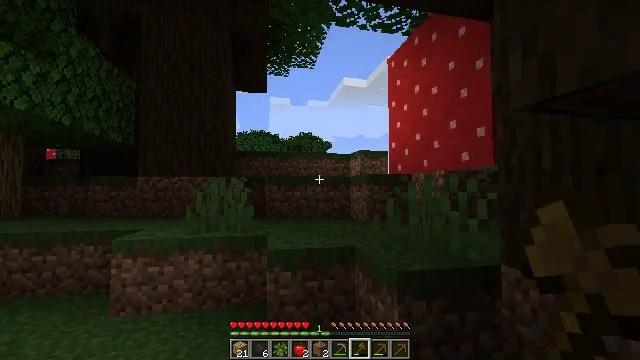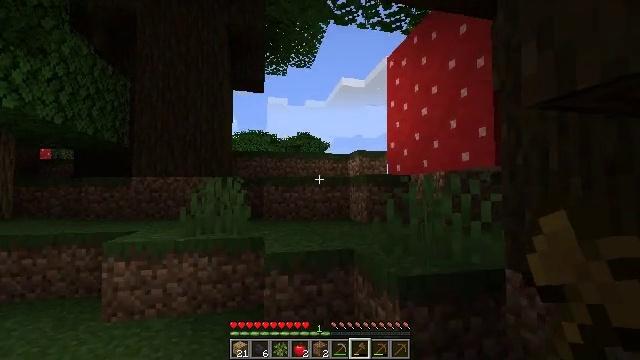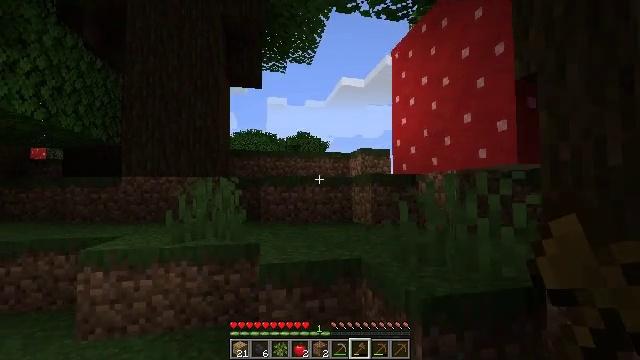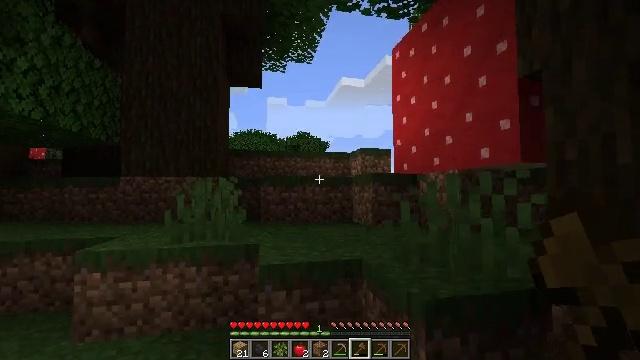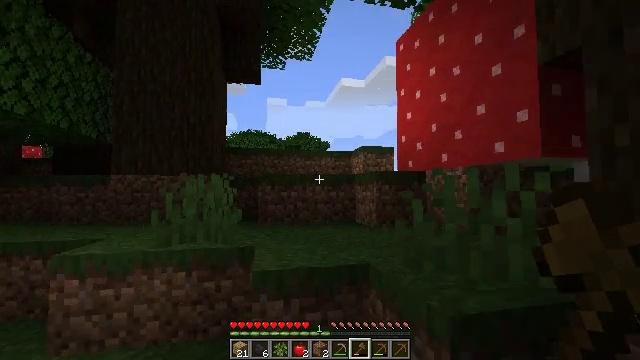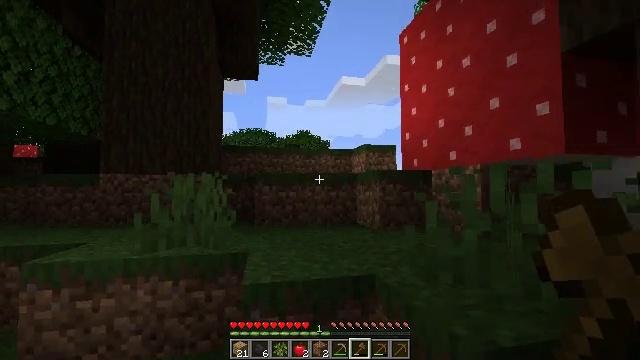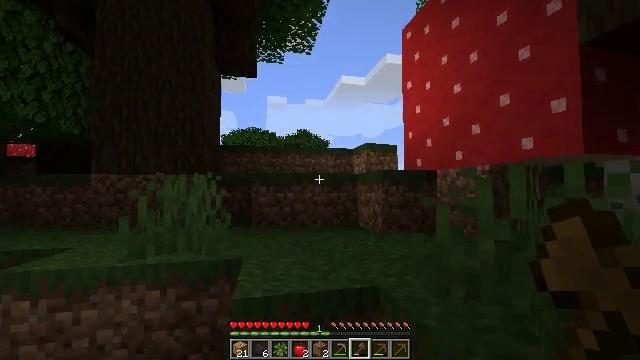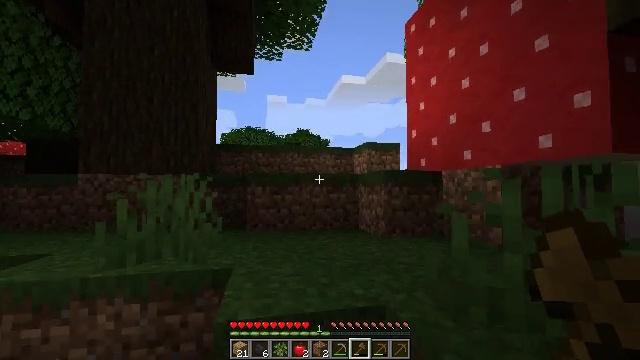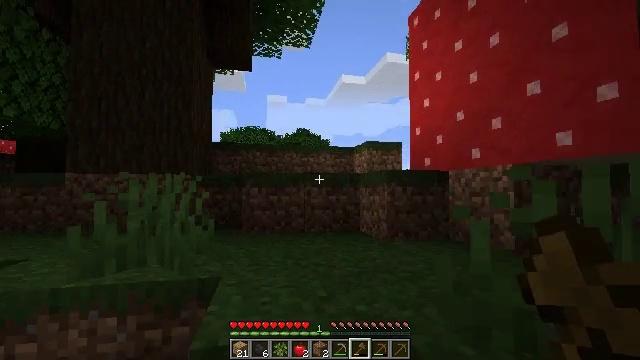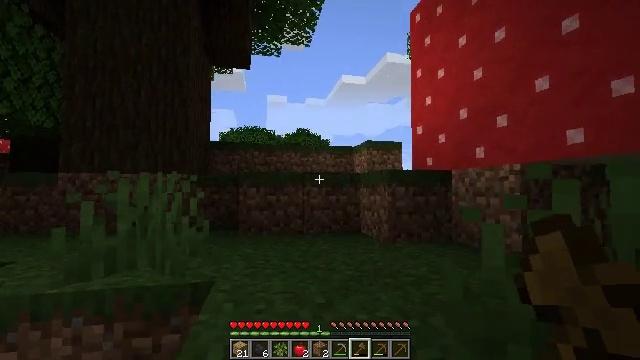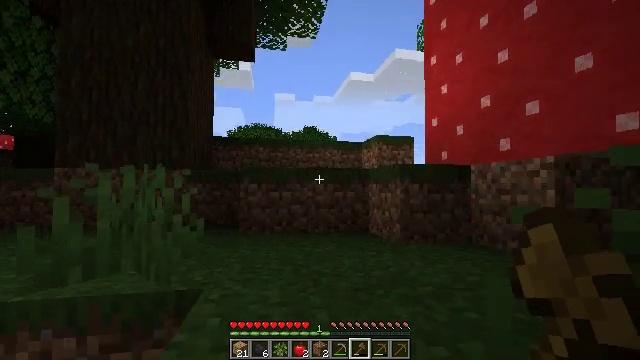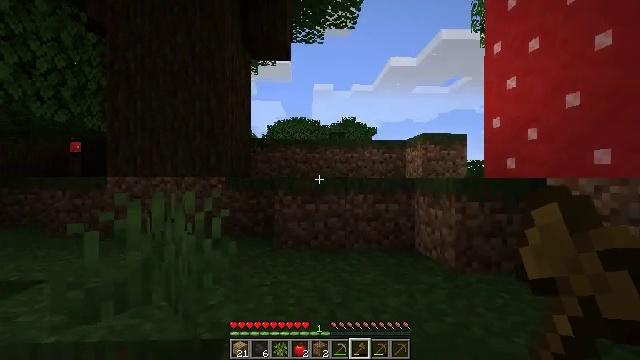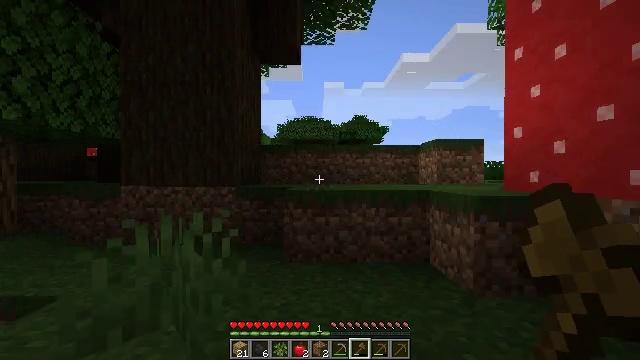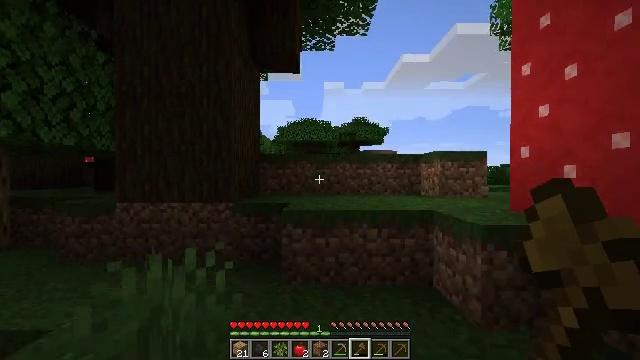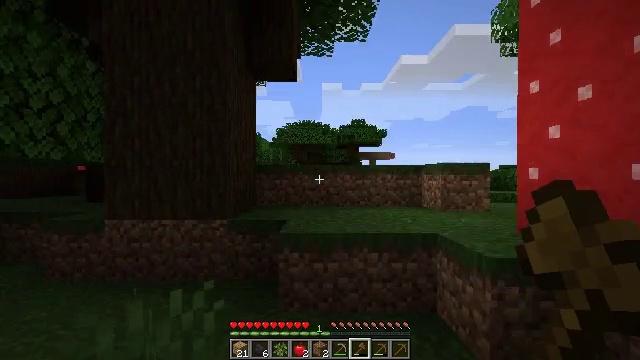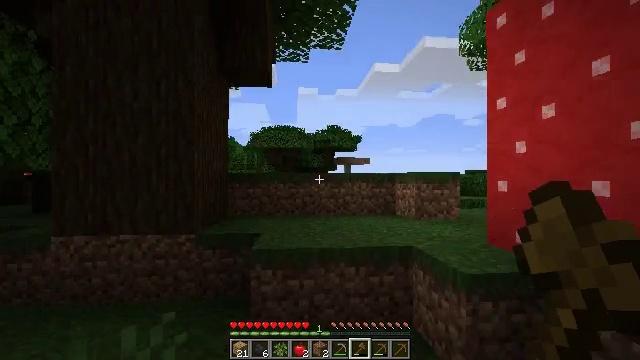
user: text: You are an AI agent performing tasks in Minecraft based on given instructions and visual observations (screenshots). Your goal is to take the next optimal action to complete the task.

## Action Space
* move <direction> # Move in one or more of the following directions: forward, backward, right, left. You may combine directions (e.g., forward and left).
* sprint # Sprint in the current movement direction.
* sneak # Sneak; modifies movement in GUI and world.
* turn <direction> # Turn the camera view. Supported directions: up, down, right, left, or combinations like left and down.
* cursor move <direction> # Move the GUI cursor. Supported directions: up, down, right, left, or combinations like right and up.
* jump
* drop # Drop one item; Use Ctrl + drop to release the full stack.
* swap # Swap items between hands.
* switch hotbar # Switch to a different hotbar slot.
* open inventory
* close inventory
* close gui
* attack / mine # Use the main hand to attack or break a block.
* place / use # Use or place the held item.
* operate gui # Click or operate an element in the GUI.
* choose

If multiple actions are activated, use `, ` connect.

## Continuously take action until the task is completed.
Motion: motion action
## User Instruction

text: Gather red mushroom blocks from the giant mushroom.
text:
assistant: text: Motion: move forward
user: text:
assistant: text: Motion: move forward
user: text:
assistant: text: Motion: move forward
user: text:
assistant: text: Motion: move forward
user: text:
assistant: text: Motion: move forward
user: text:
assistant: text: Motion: move forward
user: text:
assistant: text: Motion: move forward
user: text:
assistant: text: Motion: move forward
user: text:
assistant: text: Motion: move forward
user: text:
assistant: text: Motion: move forward, turn left
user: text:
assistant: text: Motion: move forward, turn left and down, jump
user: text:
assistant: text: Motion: move forward, turn left, jump
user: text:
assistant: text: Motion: move forward, jump
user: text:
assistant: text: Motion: move forward, jump
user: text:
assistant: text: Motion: move forward and move right, turn right
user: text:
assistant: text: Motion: move forward and move right, turn right and up
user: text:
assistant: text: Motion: move forward and move right, turn right
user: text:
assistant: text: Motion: move forward and move right, turn right and up
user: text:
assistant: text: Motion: move forward, turn right
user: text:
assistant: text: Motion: move forward
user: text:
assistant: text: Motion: move forward, attack / mine
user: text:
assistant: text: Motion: move forward, attack / mine
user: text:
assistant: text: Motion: move forward, attack / mine
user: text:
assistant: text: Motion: move forward, attack / mine
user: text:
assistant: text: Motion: attack / mine
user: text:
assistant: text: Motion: attack / mine
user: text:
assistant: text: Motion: attack / mine
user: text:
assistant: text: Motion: attack / mine
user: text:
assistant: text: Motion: attack / mine
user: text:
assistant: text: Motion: attack / mine